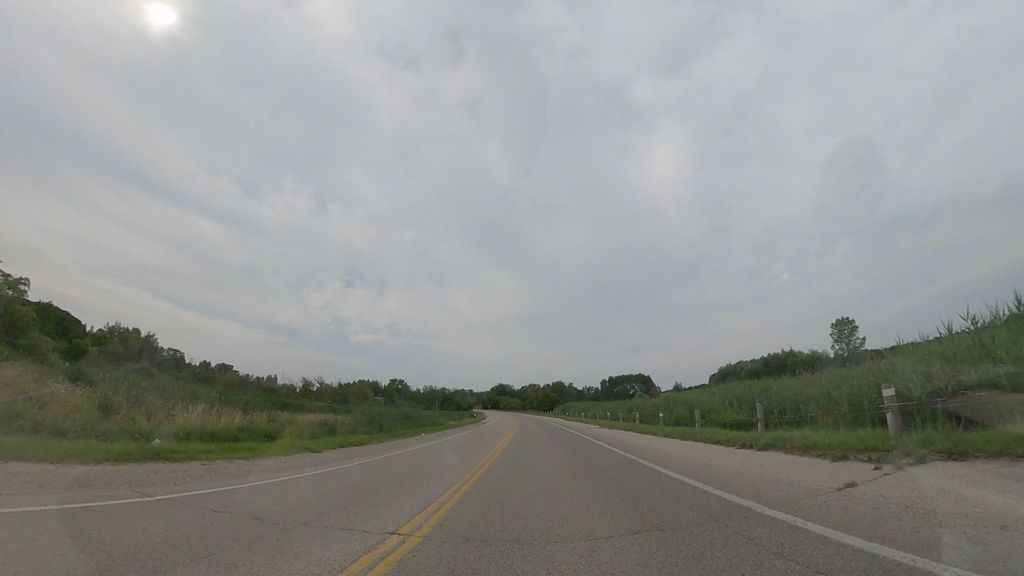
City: kitchener-waterloo